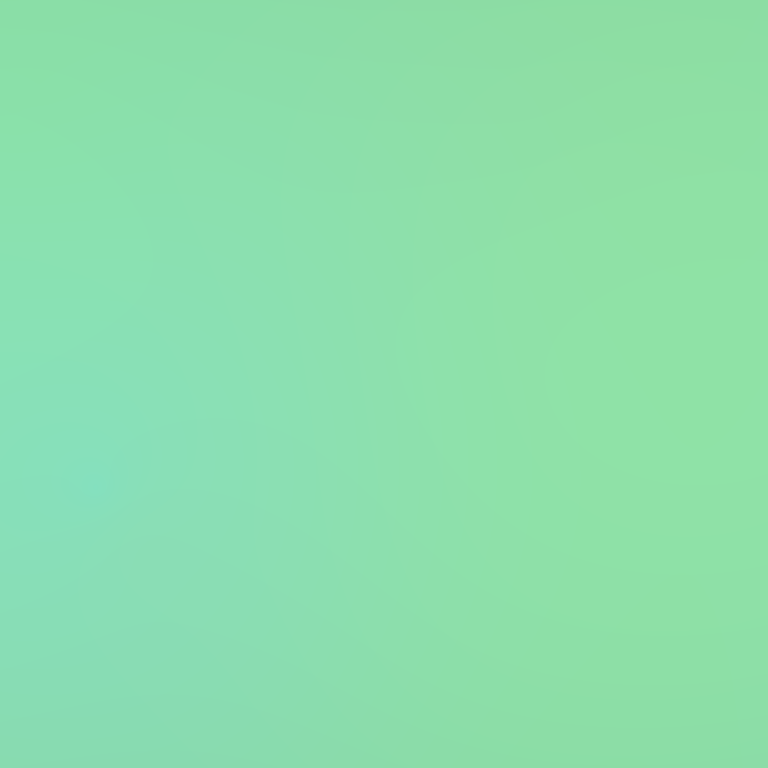
Abstract light effect, smooth gradient from soft green to light teal, calm atmosphere, diffuse light, no room, no furniture, no objects.